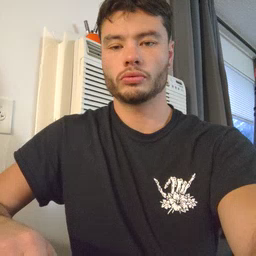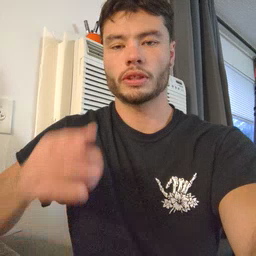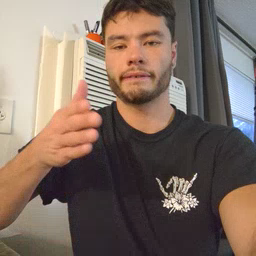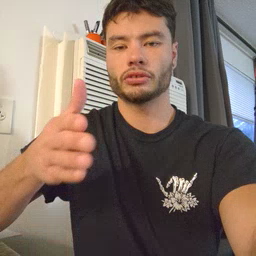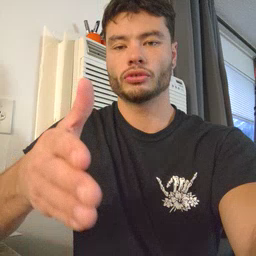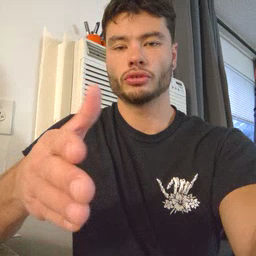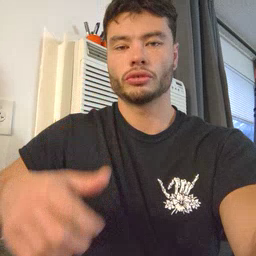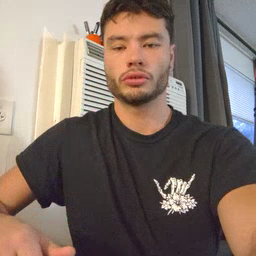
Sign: fish